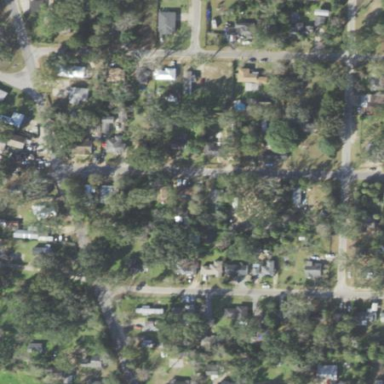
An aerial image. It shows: Single-family residential area.